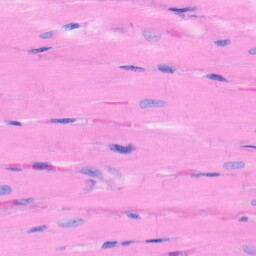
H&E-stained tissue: Heart